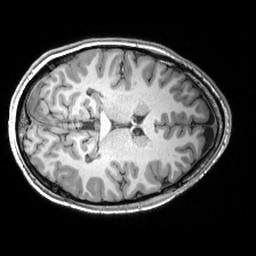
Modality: T1w
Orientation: axial
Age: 24
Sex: male
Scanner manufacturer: siemens
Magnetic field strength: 3 T
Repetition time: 2.53 s
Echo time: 0.00299 s